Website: macys
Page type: billing-address
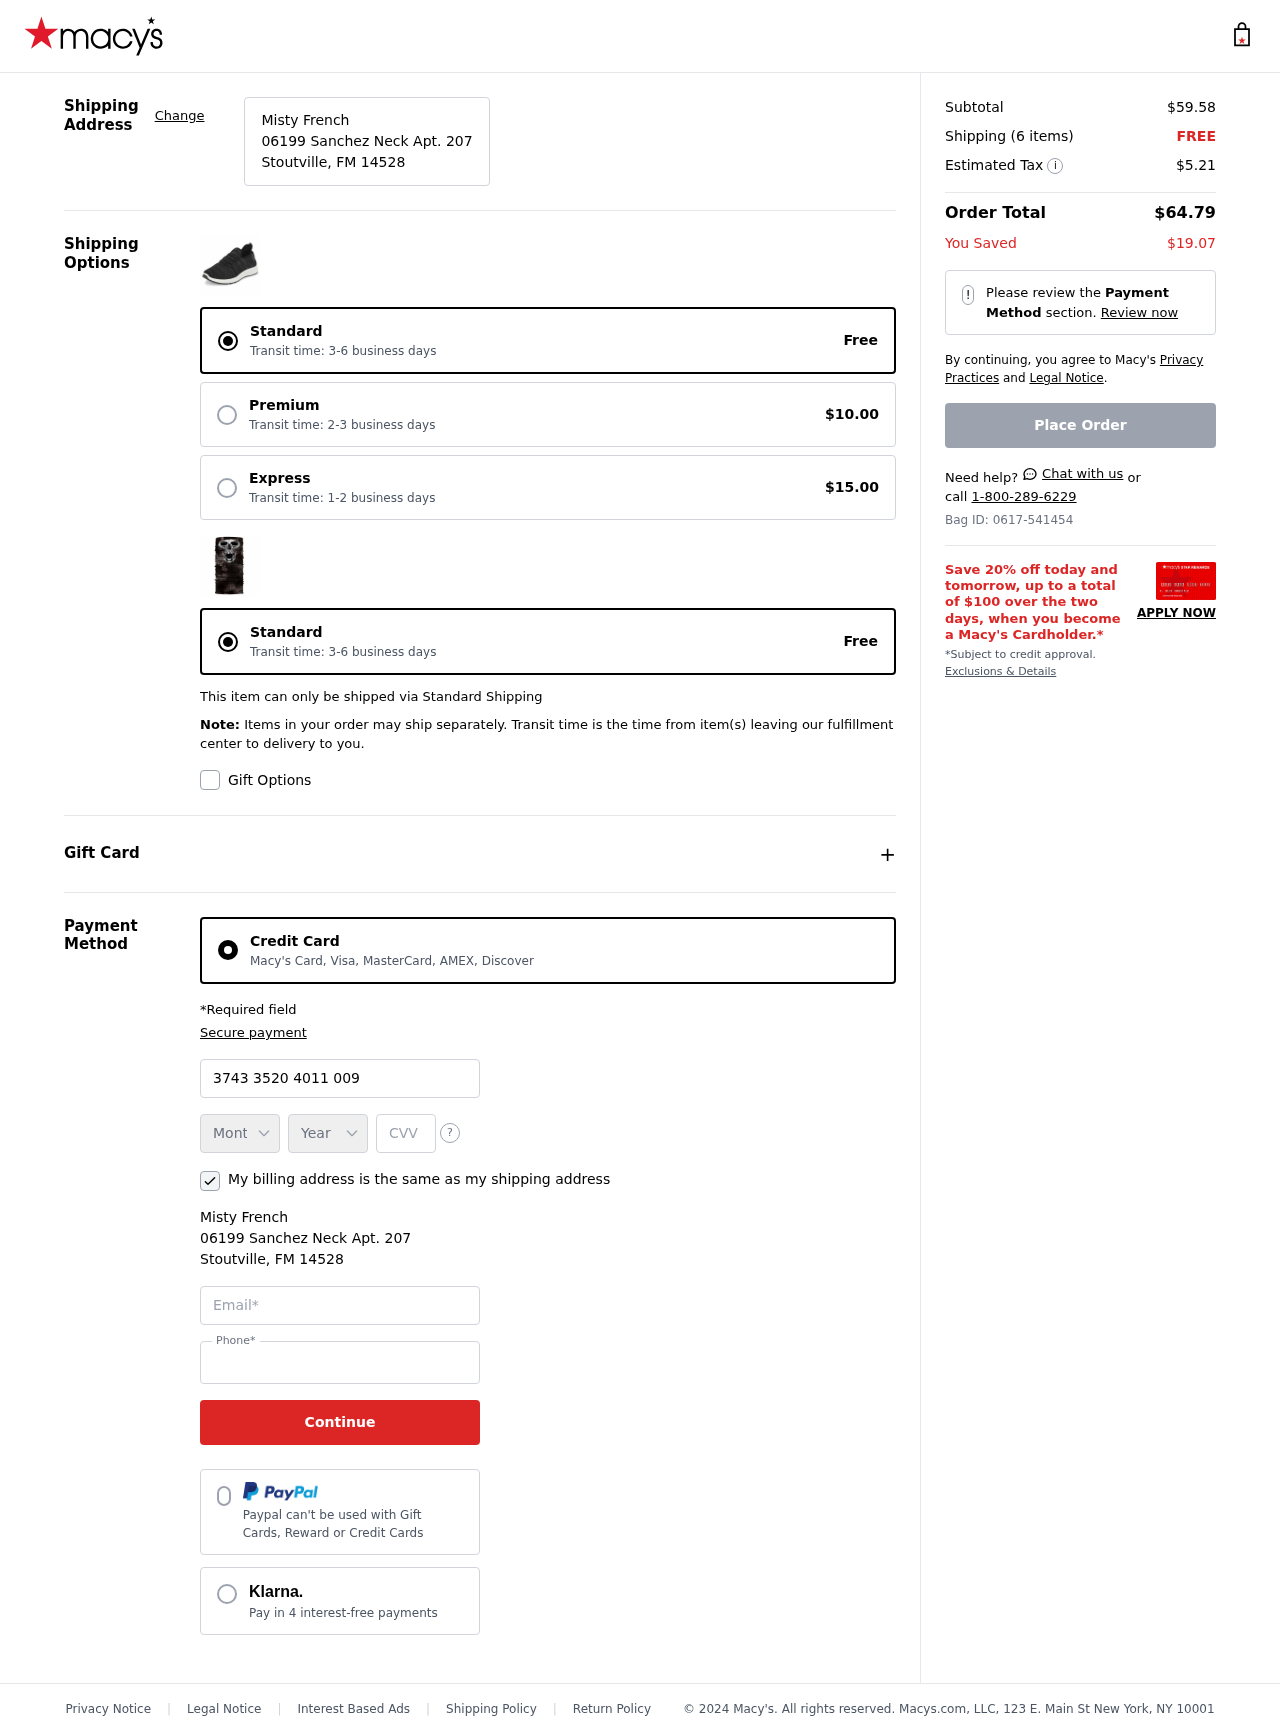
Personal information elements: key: PII_CARD_CVV
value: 9639
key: PII_CARD_EXPIRY_MONTH
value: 09
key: PII_CARD_EXPIRY_YEAR
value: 28
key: PII_CARD_NUMBER
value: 3743 3520 4011 009
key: PII_CITY_STATE_ZIP
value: Stoutville, FM 14528
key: PII_EMAIL
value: mistyfrench@gmail.com
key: PII_FULLNAME
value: Misty French
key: PII_PHONE
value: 4763033354
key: PII_STREET
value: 06199 Sanchez Neck Apt. 207
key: PII_FULLNAME2
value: Misty French
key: PII_CITY
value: Stoutville
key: PII_STATE
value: FM
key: PII_STATE_ABBR
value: FM
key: PII_POSTCODE
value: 14528
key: PII_POSTCODE_FULL
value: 14528
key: PII_CITY_STATE
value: Stoutville, FM
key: PII_POSTCODE_NUMERIC
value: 14528
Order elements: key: ORDER_SUBTOTAL
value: $59.58
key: ORDER_NUM_ITEMS
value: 6
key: ORDER_SHIPPING_COST
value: FREE
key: ORDER_TAX
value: $5.21
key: ORDER_TOTAL
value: $64.79
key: ORDER_SAVINGS
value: $19.07
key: ORDER_ID
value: Bag ID: 0617-541454